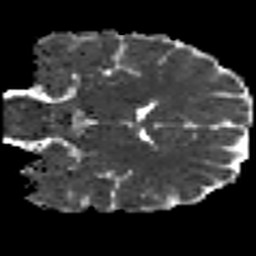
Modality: MD
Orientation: coronal
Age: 31
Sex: male
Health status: healthy
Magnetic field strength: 3 T
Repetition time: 8.4 s
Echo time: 0.0926 s